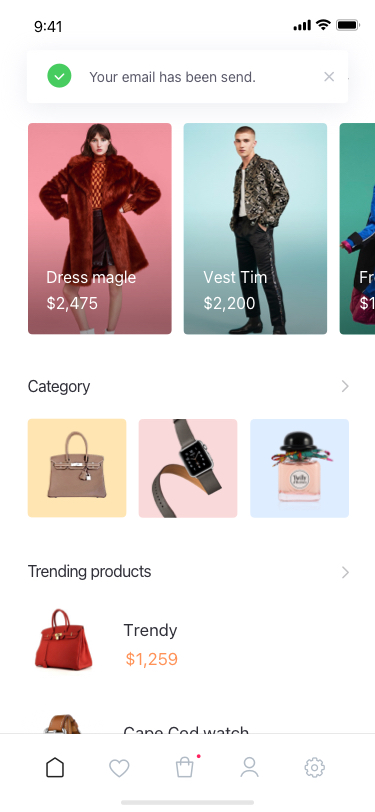
Text in this UI design:
Cape Cod watch
$2,549
Trendy
$1,259
Trending products
Category
$1,200
Fredy
$2,200
Vest Tim
$2,475
Dress magle
Your email has been send.